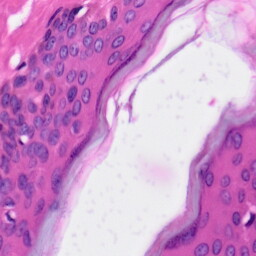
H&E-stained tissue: Skin